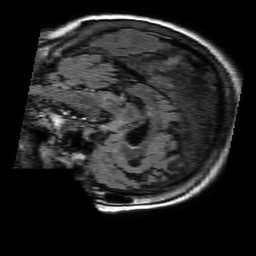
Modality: FLAIR
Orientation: sagittal
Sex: female
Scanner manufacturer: philips
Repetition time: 11 s
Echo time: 0.125 s